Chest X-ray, AP view. Patient: 64 years old, sex M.
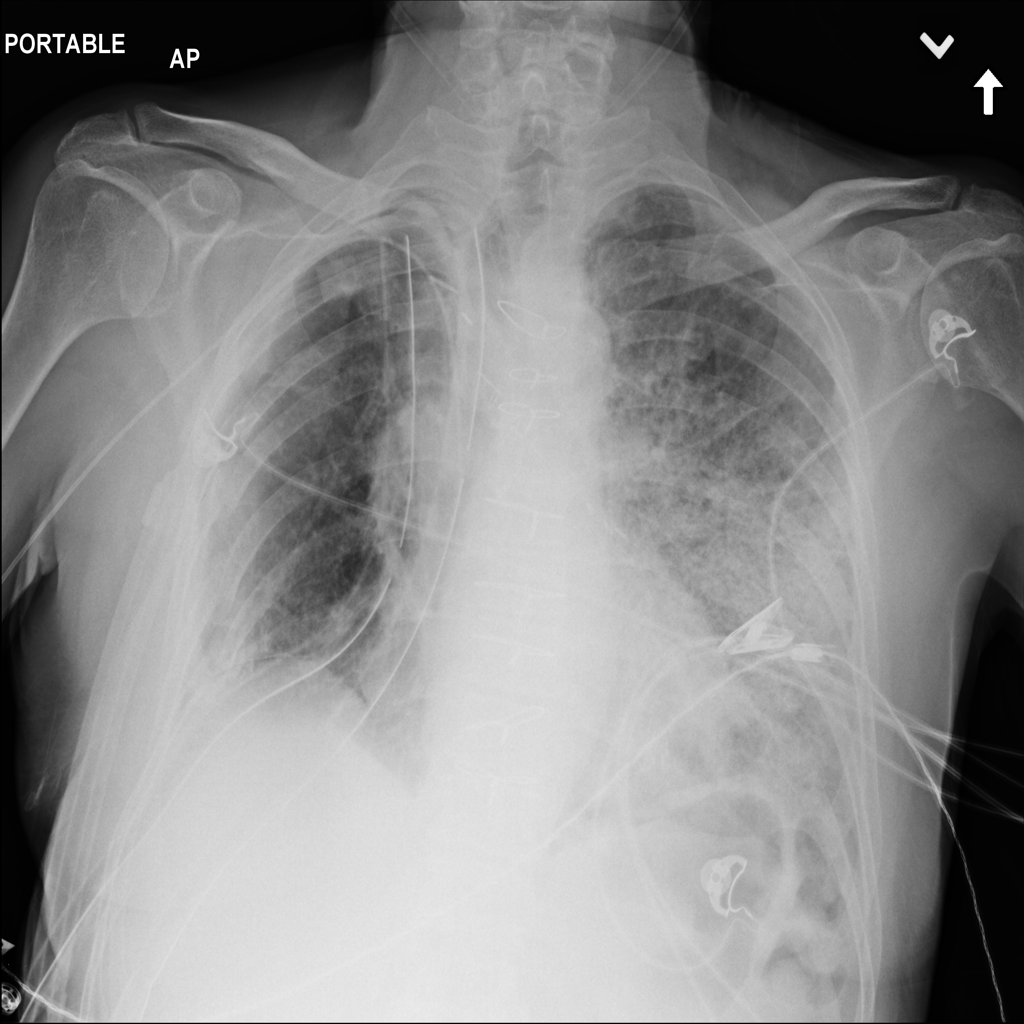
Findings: No Finding